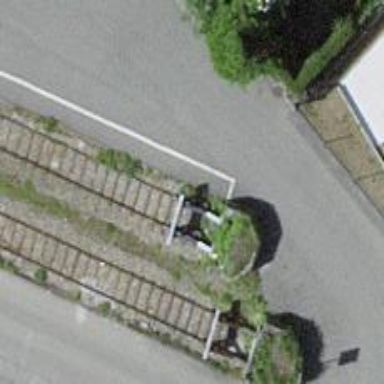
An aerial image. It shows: Railway buffer stop.